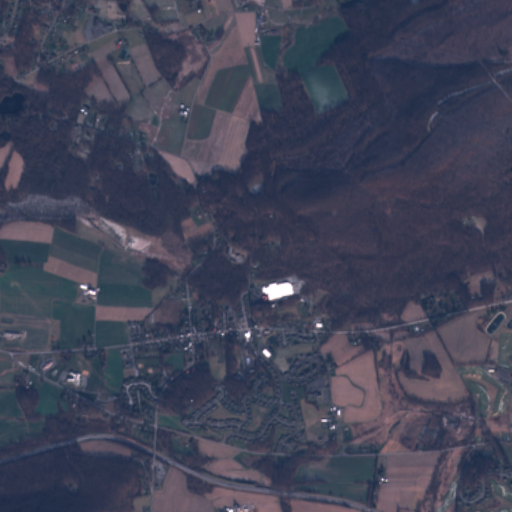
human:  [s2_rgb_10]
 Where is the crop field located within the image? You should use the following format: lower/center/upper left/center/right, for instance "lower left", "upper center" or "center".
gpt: The crop field is located in the lower left of the image.
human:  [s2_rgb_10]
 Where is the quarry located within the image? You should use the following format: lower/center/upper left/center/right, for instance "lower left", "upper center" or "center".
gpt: There is no quarry in the image.